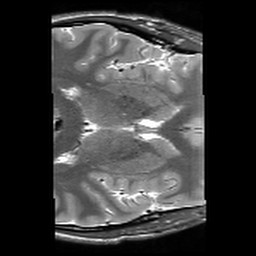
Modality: T2w
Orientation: axial
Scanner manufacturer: siemens
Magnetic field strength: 3 T
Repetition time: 10.64 s
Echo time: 0.05 s